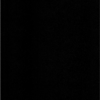
Label: dusty